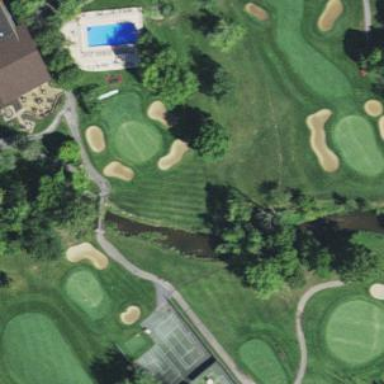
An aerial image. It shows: View of golf hole.